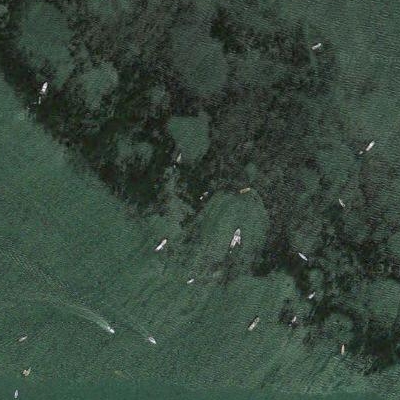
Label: RiverLake